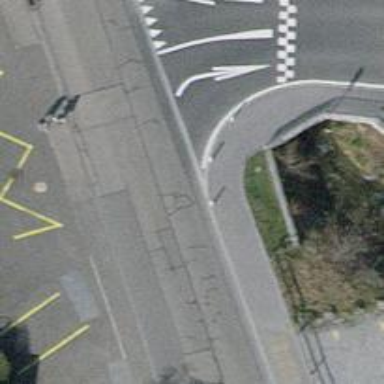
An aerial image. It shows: Sidewalk on asphalt footway bridge.